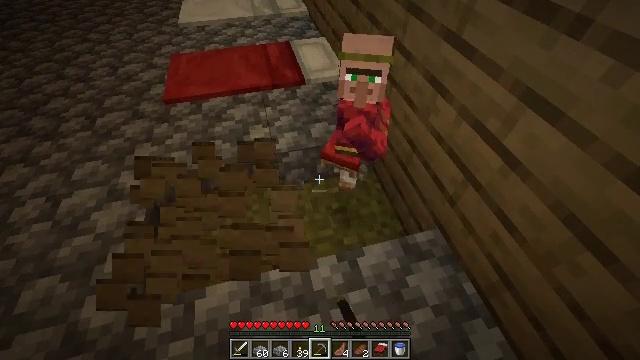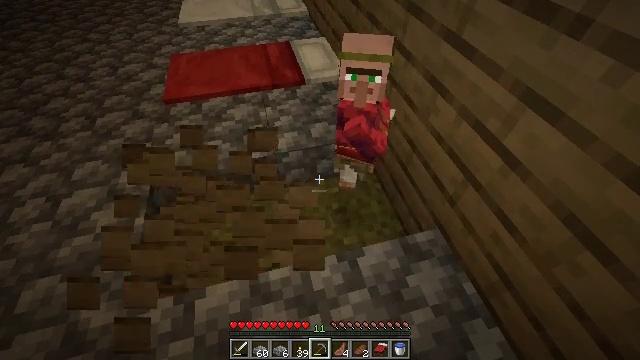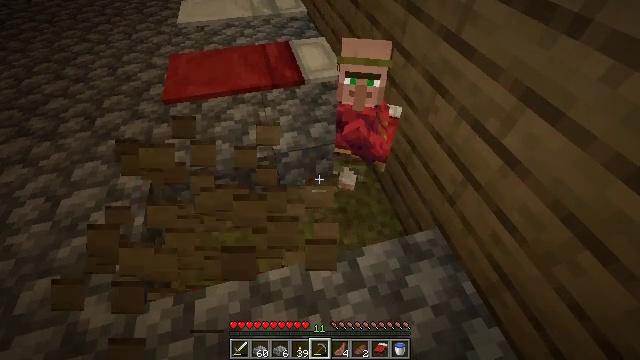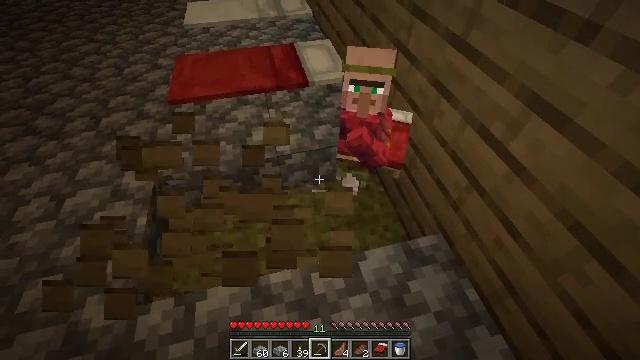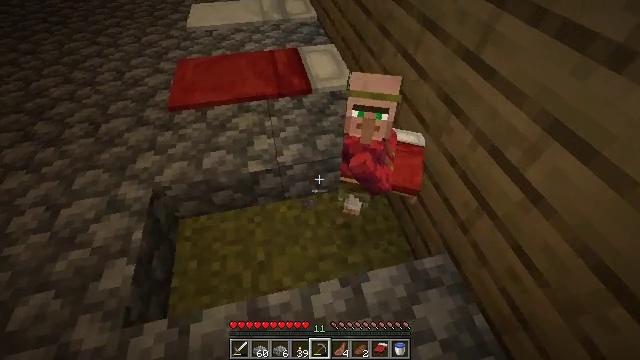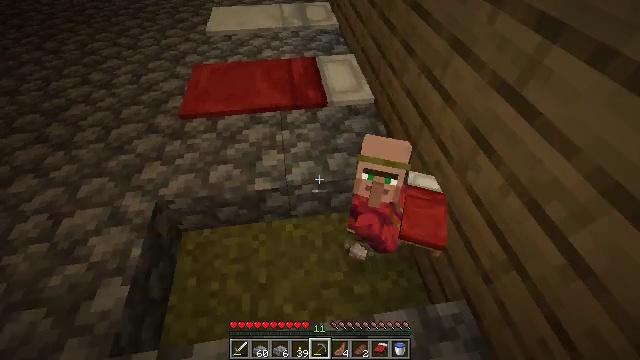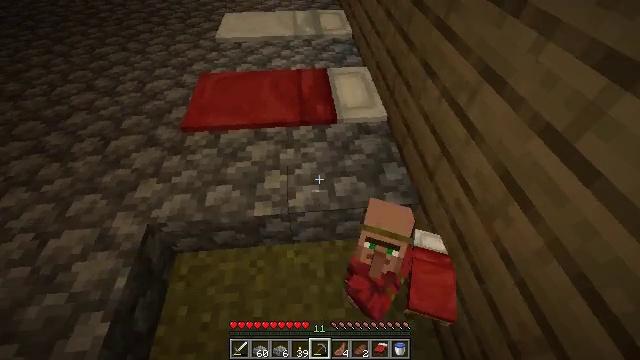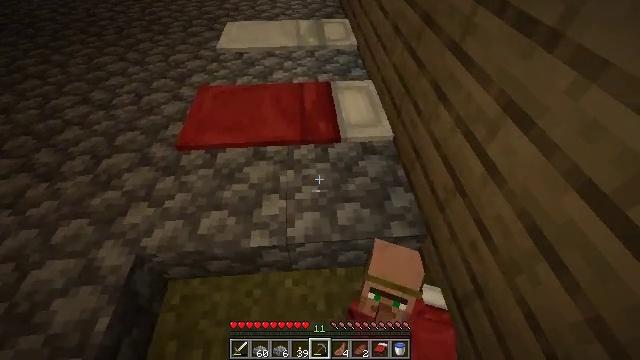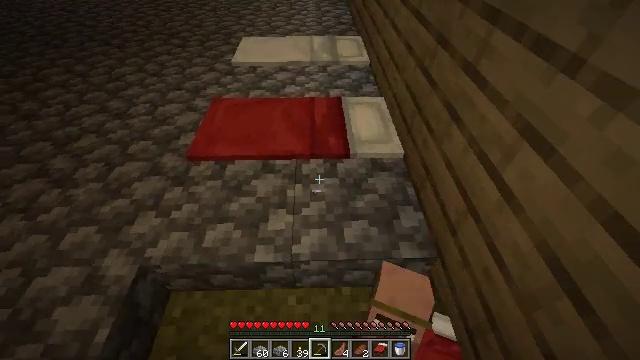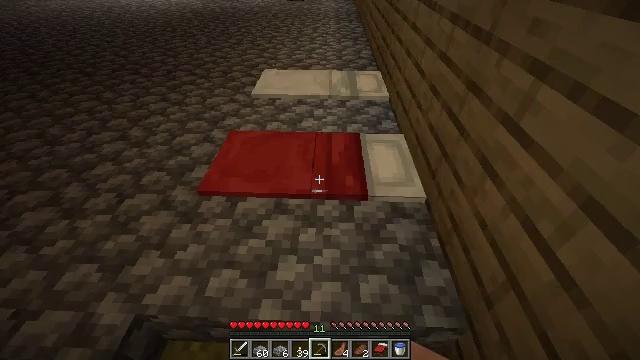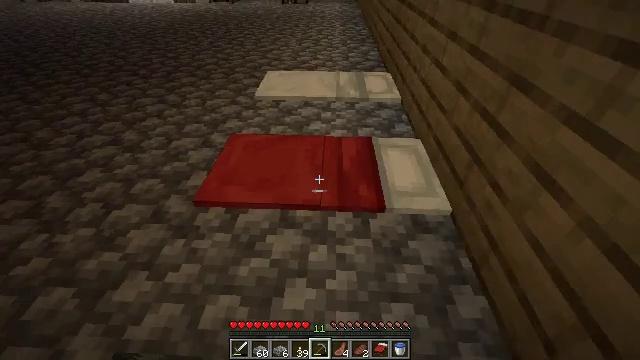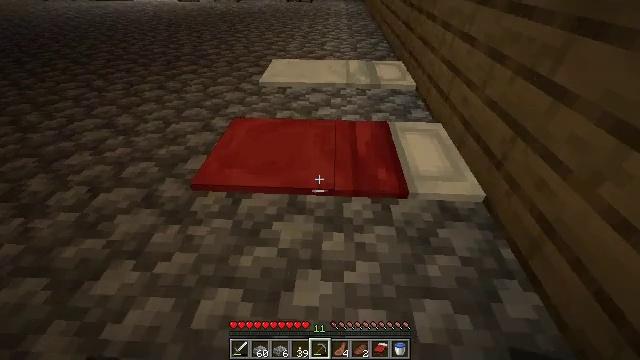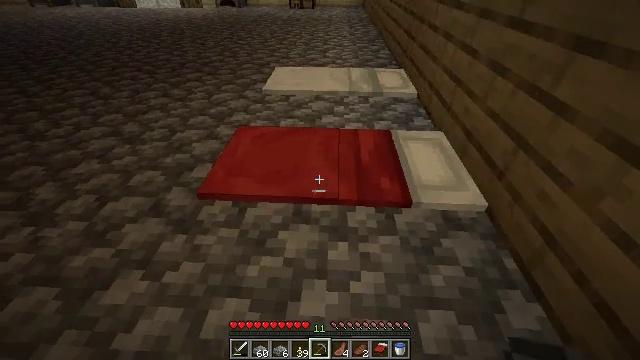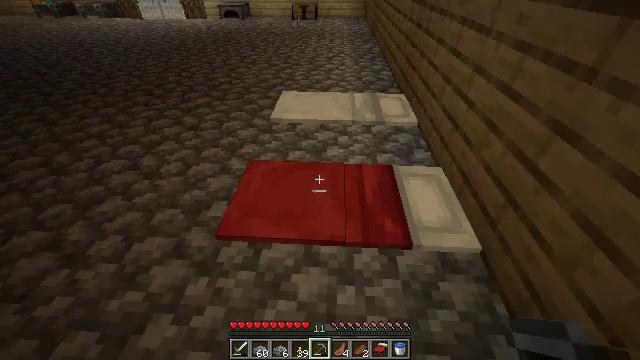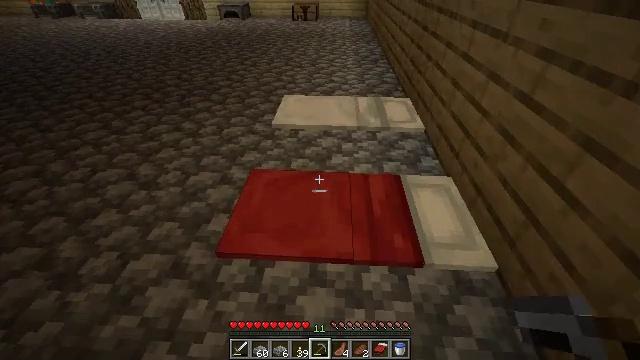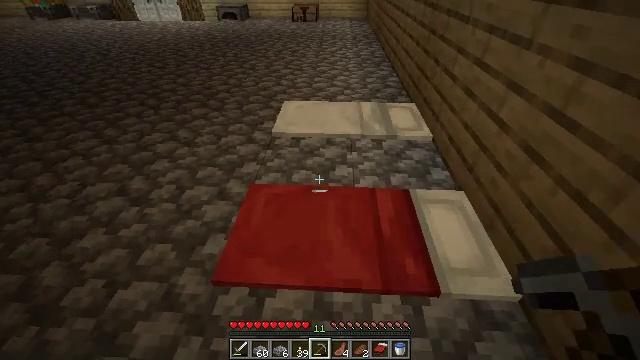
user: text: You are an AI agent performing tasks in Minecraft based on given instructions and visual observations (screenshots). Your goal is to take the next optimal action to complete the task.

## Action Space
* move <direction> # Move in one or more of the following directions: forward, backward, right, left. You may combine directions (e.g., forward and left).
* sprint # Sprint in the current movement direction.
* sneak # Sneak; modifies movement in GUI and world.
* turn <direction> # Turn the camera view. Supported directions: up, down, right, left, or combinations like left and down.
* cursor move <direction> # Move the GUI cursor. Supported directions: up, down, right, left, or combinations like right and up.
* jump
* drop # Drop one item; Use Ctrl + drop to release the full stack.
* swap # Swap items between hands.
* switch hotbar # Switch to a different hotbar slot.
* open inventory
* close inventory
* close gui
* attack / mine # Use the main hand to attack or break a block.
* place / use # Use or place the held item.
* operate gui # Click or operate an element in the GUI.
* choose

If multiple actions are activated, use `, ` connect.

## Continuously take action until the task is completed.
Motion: motion action
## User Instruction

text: Left click to break the red bed.
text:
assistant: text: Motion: no_op
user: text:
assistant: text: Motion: no_op
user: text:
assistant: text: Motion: move forward, turn left
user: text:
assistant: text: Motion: move forward, turn left
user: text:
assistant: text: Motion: move forward, turn left
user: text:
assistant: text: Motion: move forward, turn left
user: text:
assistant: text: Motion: move forward
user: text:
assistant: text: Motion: move forward, turn left and up
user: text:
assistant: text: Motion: move forward, turn left and up
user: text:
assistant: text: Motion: move forward
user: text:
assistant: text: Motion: move forward
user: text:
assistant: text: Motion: move forward
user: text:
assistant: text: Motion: move forward
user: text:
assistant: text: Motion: move forward
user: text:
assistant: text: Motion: move forward
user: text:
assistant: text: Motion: move forward
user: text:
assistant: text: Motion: turn right and down
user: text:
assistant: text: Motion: turn right and down
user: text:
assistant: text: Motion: turn right
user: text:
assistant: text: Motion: no_op
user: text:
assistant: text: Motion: attack / mine
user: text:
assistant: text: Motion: attack / mine
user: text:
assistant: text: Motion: attack / mine
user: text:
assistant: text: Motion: attack / mine
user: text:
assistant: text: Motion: turn down, attack / mine
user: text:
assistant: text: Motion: turn right and down, attack / mine
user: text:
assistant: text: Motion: turn right and down
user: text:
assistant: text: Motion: turn right and down
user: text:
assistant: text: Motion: turn right and down
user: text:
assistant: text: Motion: no_op